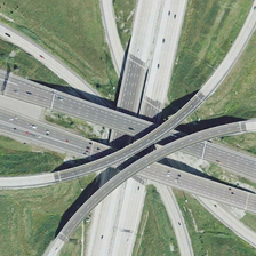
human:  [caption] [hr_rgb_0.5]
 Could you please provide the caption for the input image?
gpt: Many viaducts have been built on this land.

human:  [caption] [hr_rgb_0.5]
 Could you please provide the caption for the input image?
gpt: Many viaducts are built on this land.

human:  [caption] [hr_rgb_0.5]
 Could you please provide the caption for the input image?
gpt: Many viaducts are built on this land.

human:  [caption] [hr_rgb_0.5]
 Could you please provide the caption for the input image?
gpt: Many bridges have been built on this land.

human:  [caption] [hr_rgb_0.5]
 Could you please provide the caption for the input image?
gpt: Many viaducts are built on this land.